Interaction volume radius: 5 \u00c5
Interaction volume height: 10 \u00c5
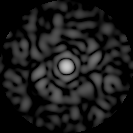
Disorder parameter: 0.8453